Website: slack
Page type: payment
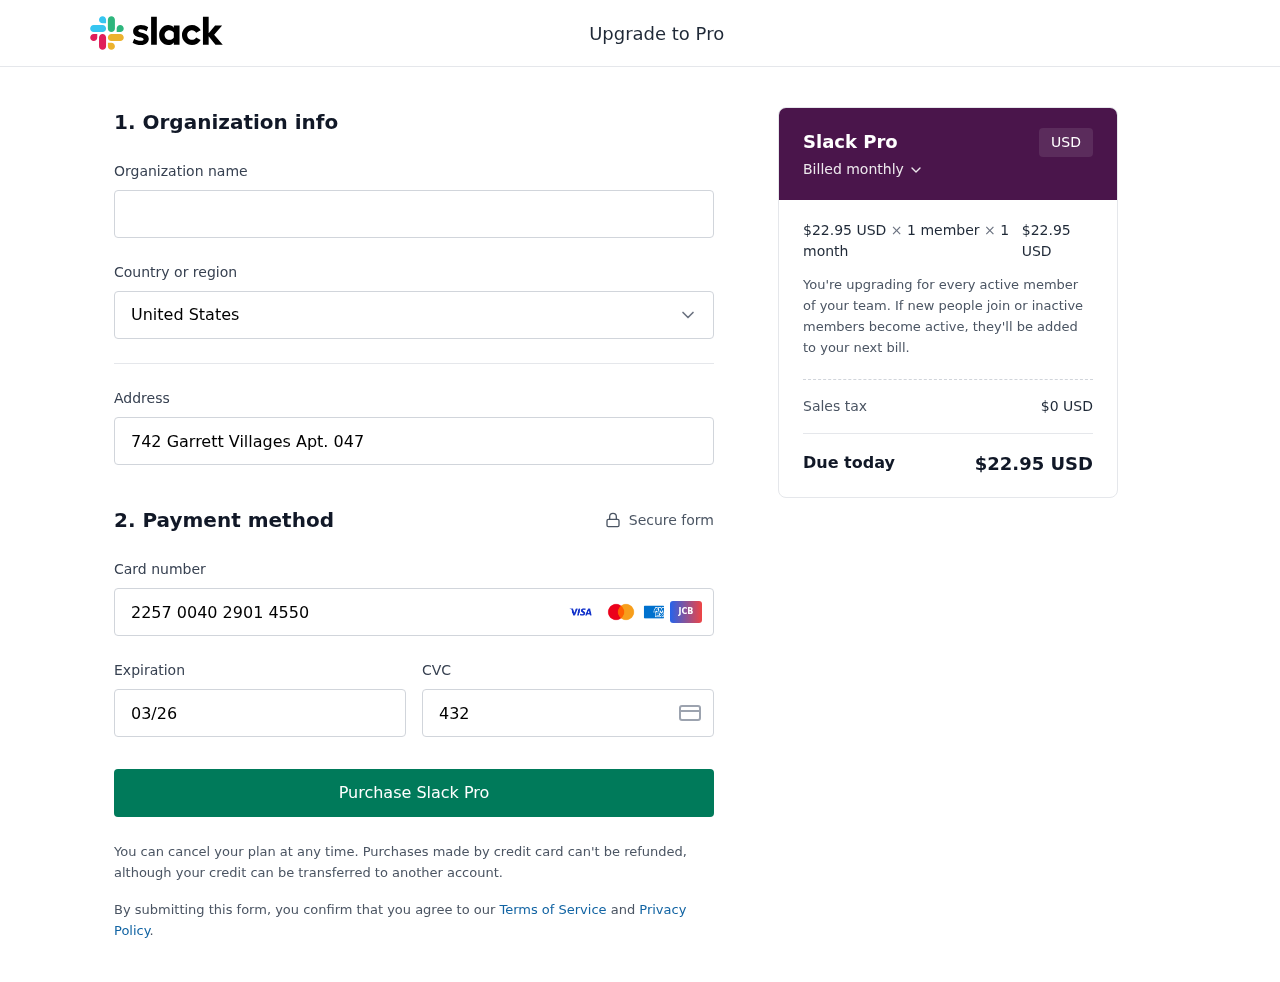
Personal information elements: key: PII_CARD_CVV
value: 432
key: PII_CARD_EXPIRY
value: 03/26
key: PII_CARD_NUMBER
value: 2257 0040 2901 4550
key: PII_COUNTRY
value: United States
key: PII_STREET
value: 742 Garrett Villages Apt. 047
Product elements: key: PRODUCT1_PRICE
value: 22.95
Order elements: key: ORDER_SUBTOTAL
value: $22.95 USD
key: ORDER_TAX
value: $0 USD
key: ORDER_TOTAL
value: $22.95 USD